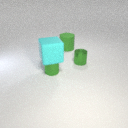
large green rubber cylinder to the right of small green metal cylinder